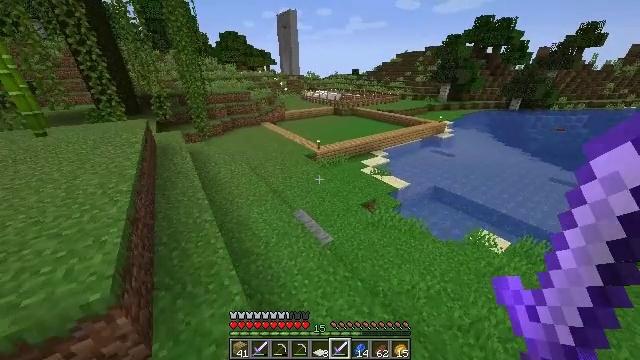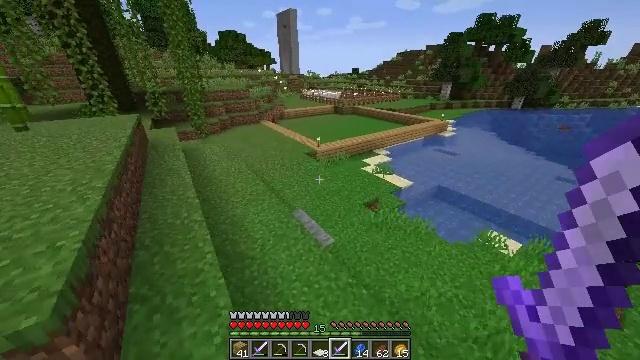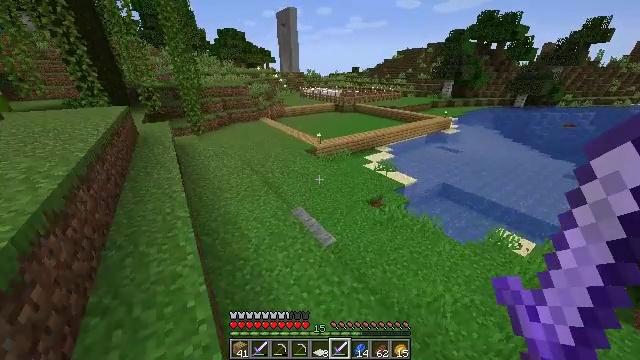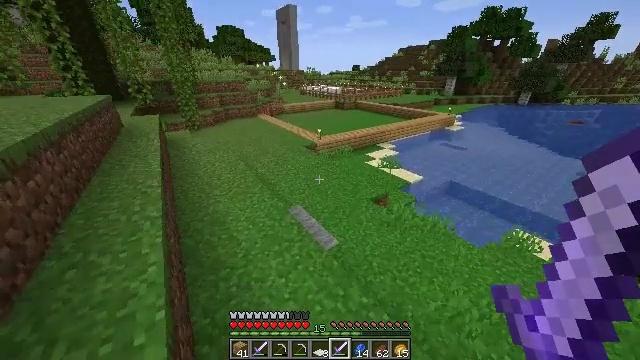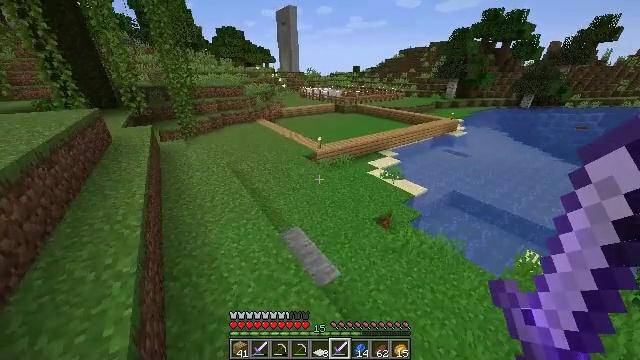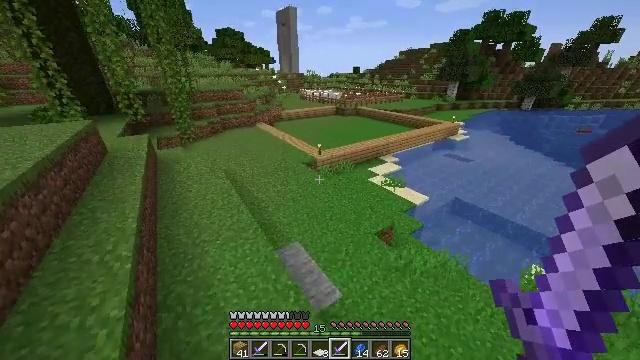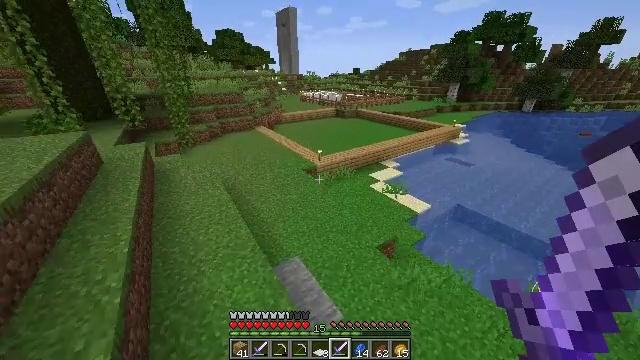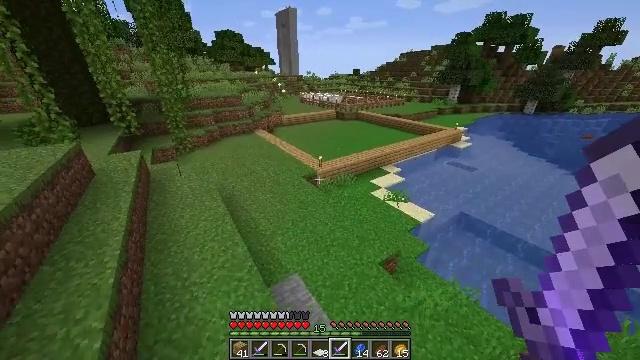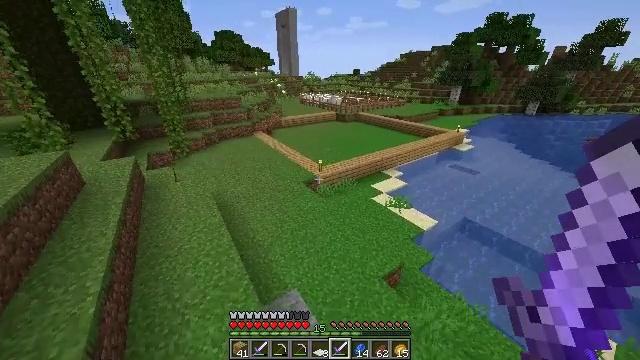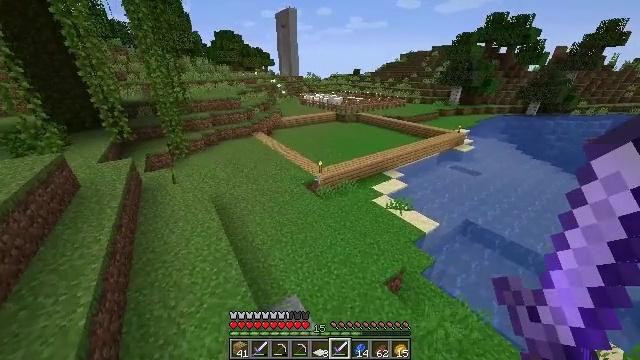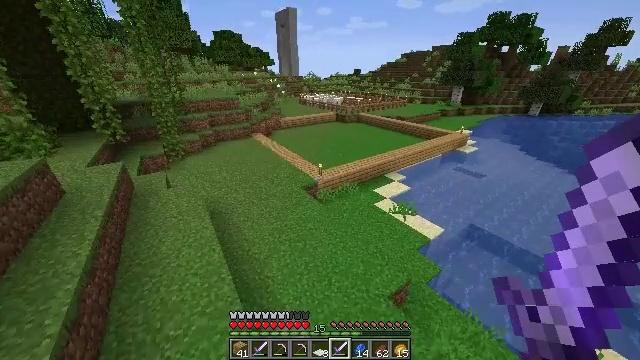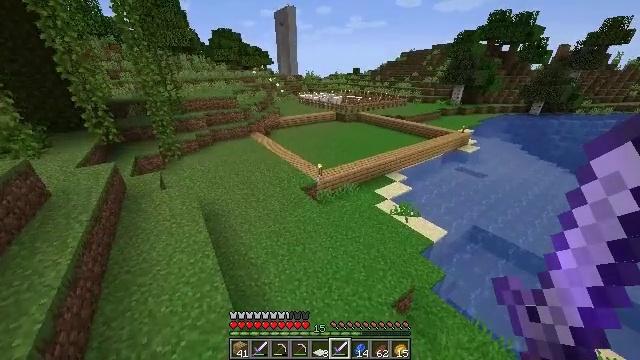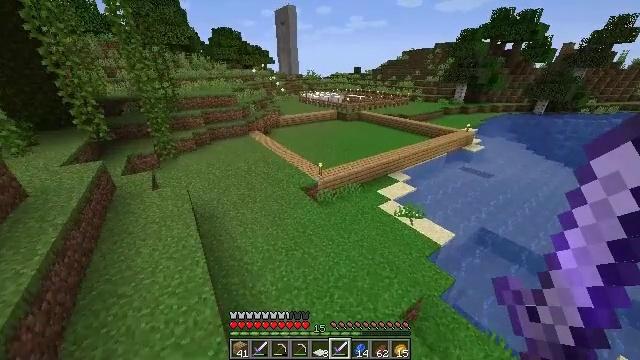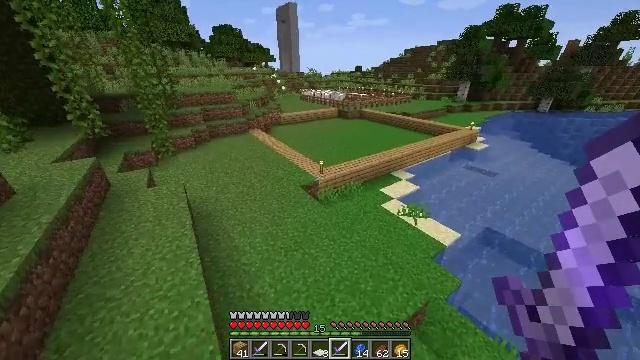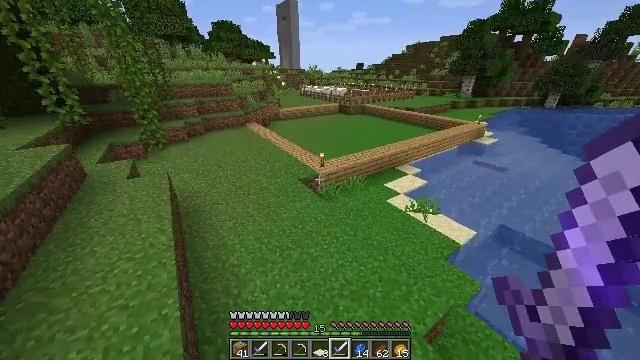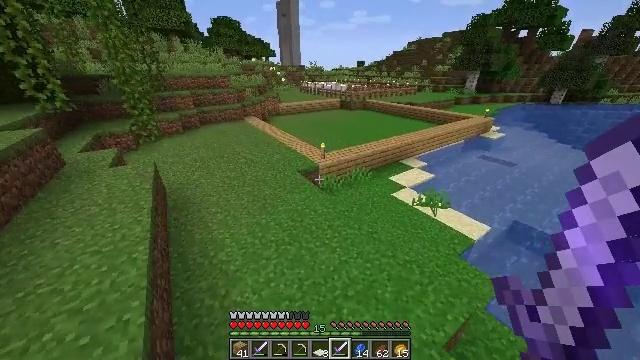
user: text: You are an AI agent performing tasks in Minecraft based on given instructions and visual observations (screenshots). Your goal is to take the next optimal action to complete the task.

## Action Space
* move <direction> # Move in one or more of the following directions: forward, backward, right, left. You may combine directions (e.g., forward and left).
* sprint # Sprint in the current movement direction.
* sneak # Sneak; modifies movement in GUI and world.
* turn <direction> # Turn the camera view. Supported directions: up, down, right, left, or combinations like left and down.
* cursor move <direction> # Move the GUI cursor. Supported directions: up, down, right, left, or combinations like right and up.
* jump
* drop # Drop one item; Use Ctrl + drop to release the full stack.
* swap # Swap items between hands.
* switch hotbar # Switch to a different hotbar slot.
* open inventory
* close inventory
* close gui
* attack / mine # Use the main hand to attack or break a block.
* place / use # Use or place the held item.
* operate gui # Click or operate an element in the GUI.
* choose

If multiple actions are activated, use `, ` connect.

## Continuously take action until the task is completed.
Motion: motion action
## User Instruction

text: Get a jungle sapling for replanting.
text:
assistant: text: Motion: move forward, jump
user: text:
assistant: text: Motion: move forward, jump
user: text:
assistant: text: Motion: move forward, jump
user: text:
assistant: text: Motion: move forward, sprint, jump
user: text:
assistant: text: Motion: move forward, sprint, jump
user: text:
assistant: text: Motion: move forward, sprint, jump
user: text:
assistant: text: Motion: move forward, sprint, jump
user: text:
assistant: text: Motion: move forward, jump
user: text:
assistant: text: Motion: move forward, jump
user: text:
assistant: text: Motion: move forward, jump
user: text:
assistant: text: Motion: move forward, jump
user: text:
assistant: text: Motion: move forward, jump
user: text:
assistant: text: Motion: move forward, jump
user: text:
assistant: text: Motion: move forward, jump
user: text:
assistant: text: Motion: move forward, jump
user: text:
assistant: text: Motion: move forward, jump
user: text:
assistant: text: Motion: move forward, sprint, jump
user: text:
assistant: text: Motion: move forward, sprint, jump
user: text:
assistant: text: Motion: move forward, sprint, jump
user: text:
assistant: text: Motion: move forward, sprint, jump
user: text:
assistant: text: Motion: move forward, turn left, jump
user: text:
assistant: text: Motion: move forward, jump
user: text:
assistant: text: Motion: move forward, jump
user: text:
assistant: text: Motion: move forward, jump
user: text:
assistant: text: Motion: move forward, jump
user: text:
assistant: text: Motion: move forward, jump
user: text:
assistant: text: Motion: move forward, jump
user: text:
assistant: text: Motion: move forward, turn right and down, jump
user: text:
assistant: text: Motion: move forward, turn right and down, jump
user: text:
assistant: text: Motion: move forward, sprint, turn right and down, jump